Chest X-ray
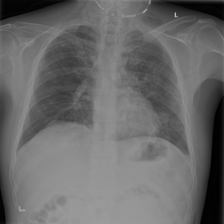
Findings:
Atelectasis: negative
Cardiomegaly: negative
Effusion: negative
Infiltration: negative
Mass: negative
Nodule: negative
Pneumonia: negative
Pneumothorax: positive
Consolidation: positive
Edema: negative
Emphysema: positive
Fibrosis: negative
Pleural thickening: negative
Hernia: negative